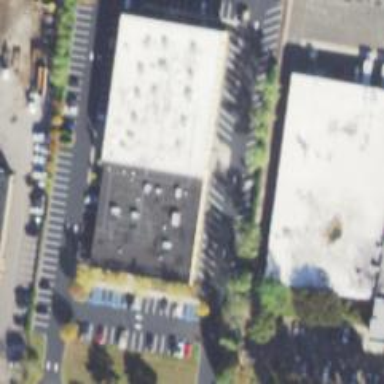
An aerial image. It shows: Commercial building.